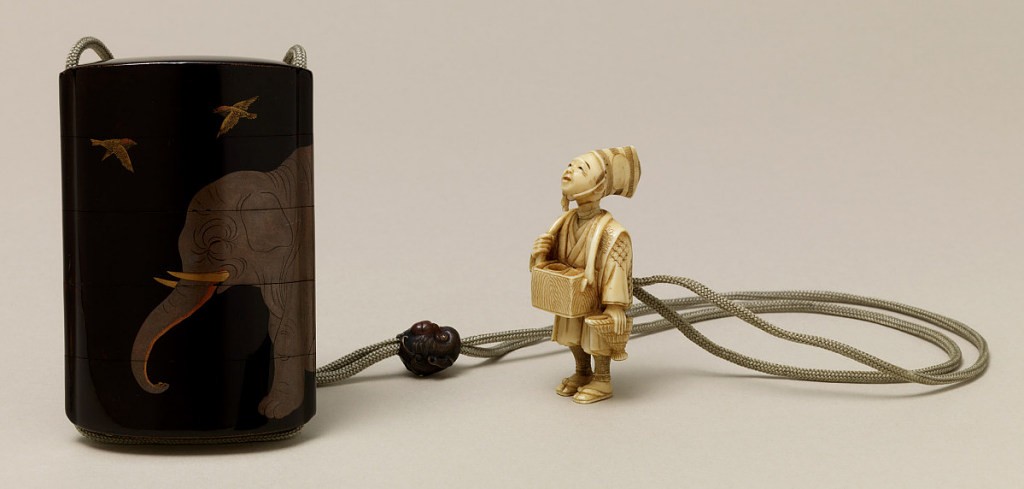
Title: Ojime
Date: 19th century
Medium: bronze
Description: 1952-164-35: Five sections, with an elephant and three flying b...;     1952-164-36: Head of a monkey, with gold eyes.50;     1952-164-37-a,b: Figure of a street vendor, wearing a sambaso hat a...